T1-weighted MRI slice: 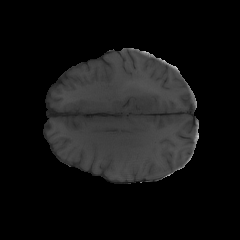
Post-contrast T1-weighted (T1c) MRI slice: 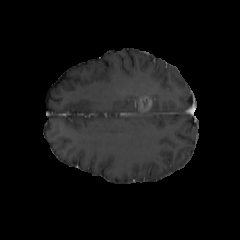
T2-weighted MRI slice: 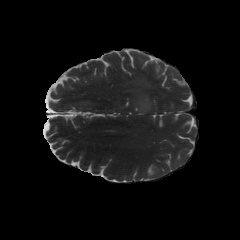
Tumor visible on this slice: yes